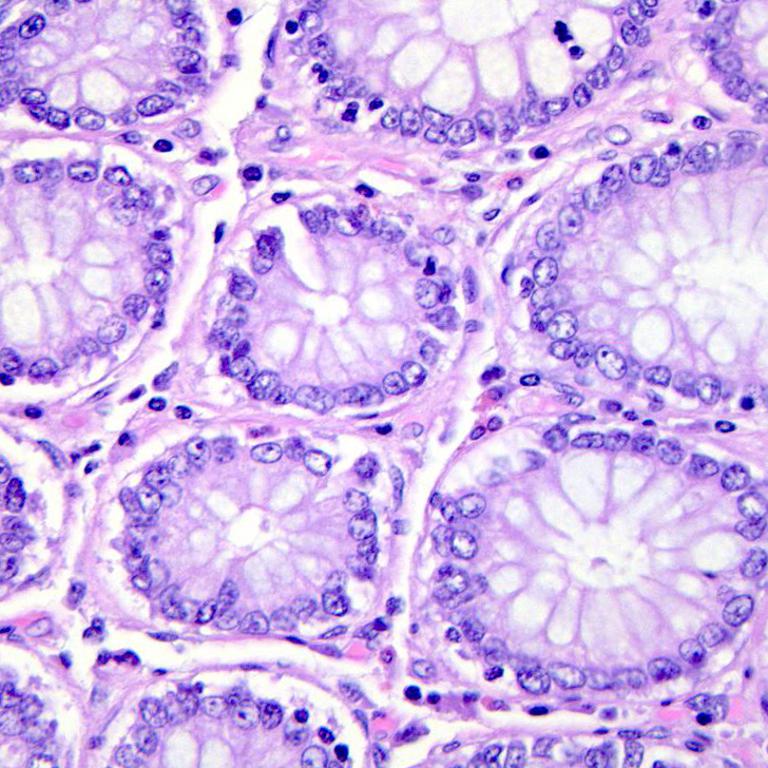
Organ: colon
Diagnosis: benign